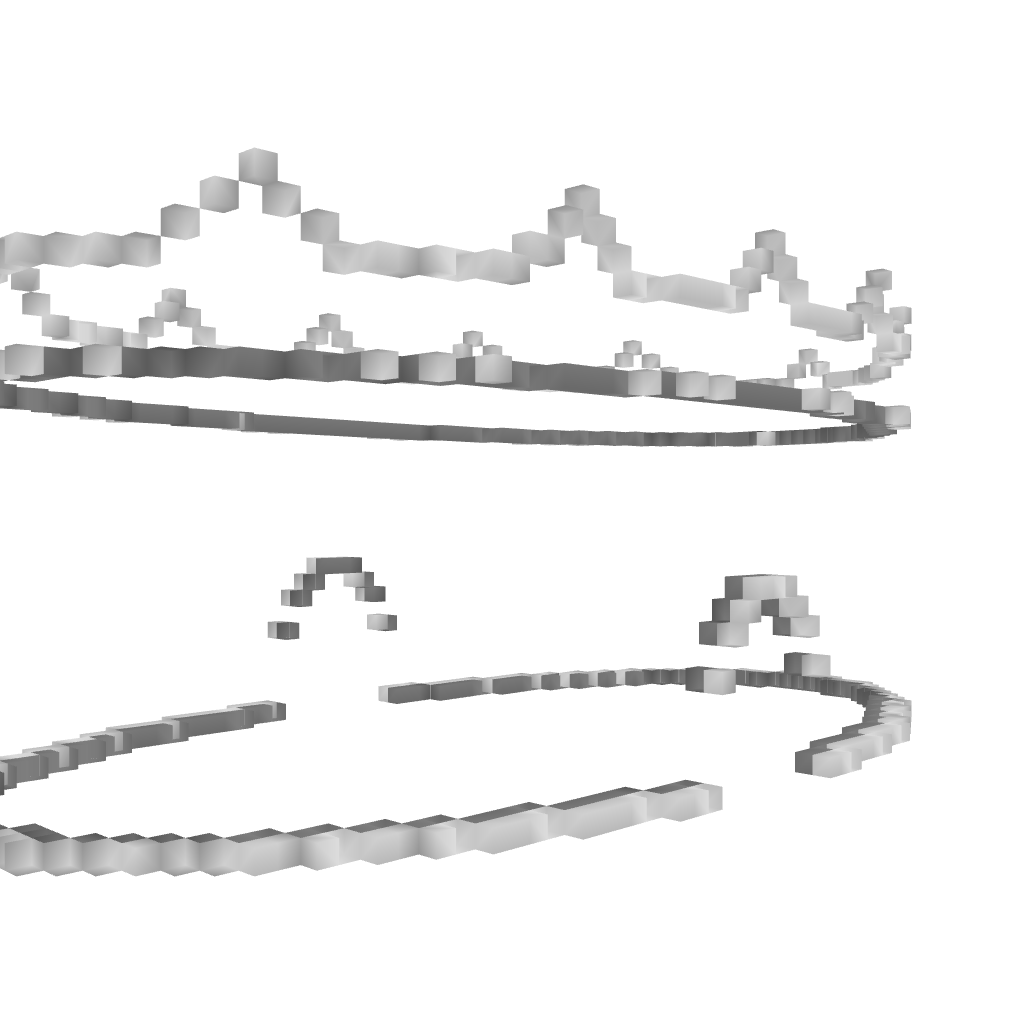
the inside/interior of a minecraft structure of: Paul's Structure